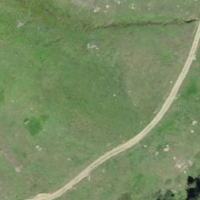
EUNIS habitat code: 26
Species observed at this site:
Plantago major